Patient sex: F
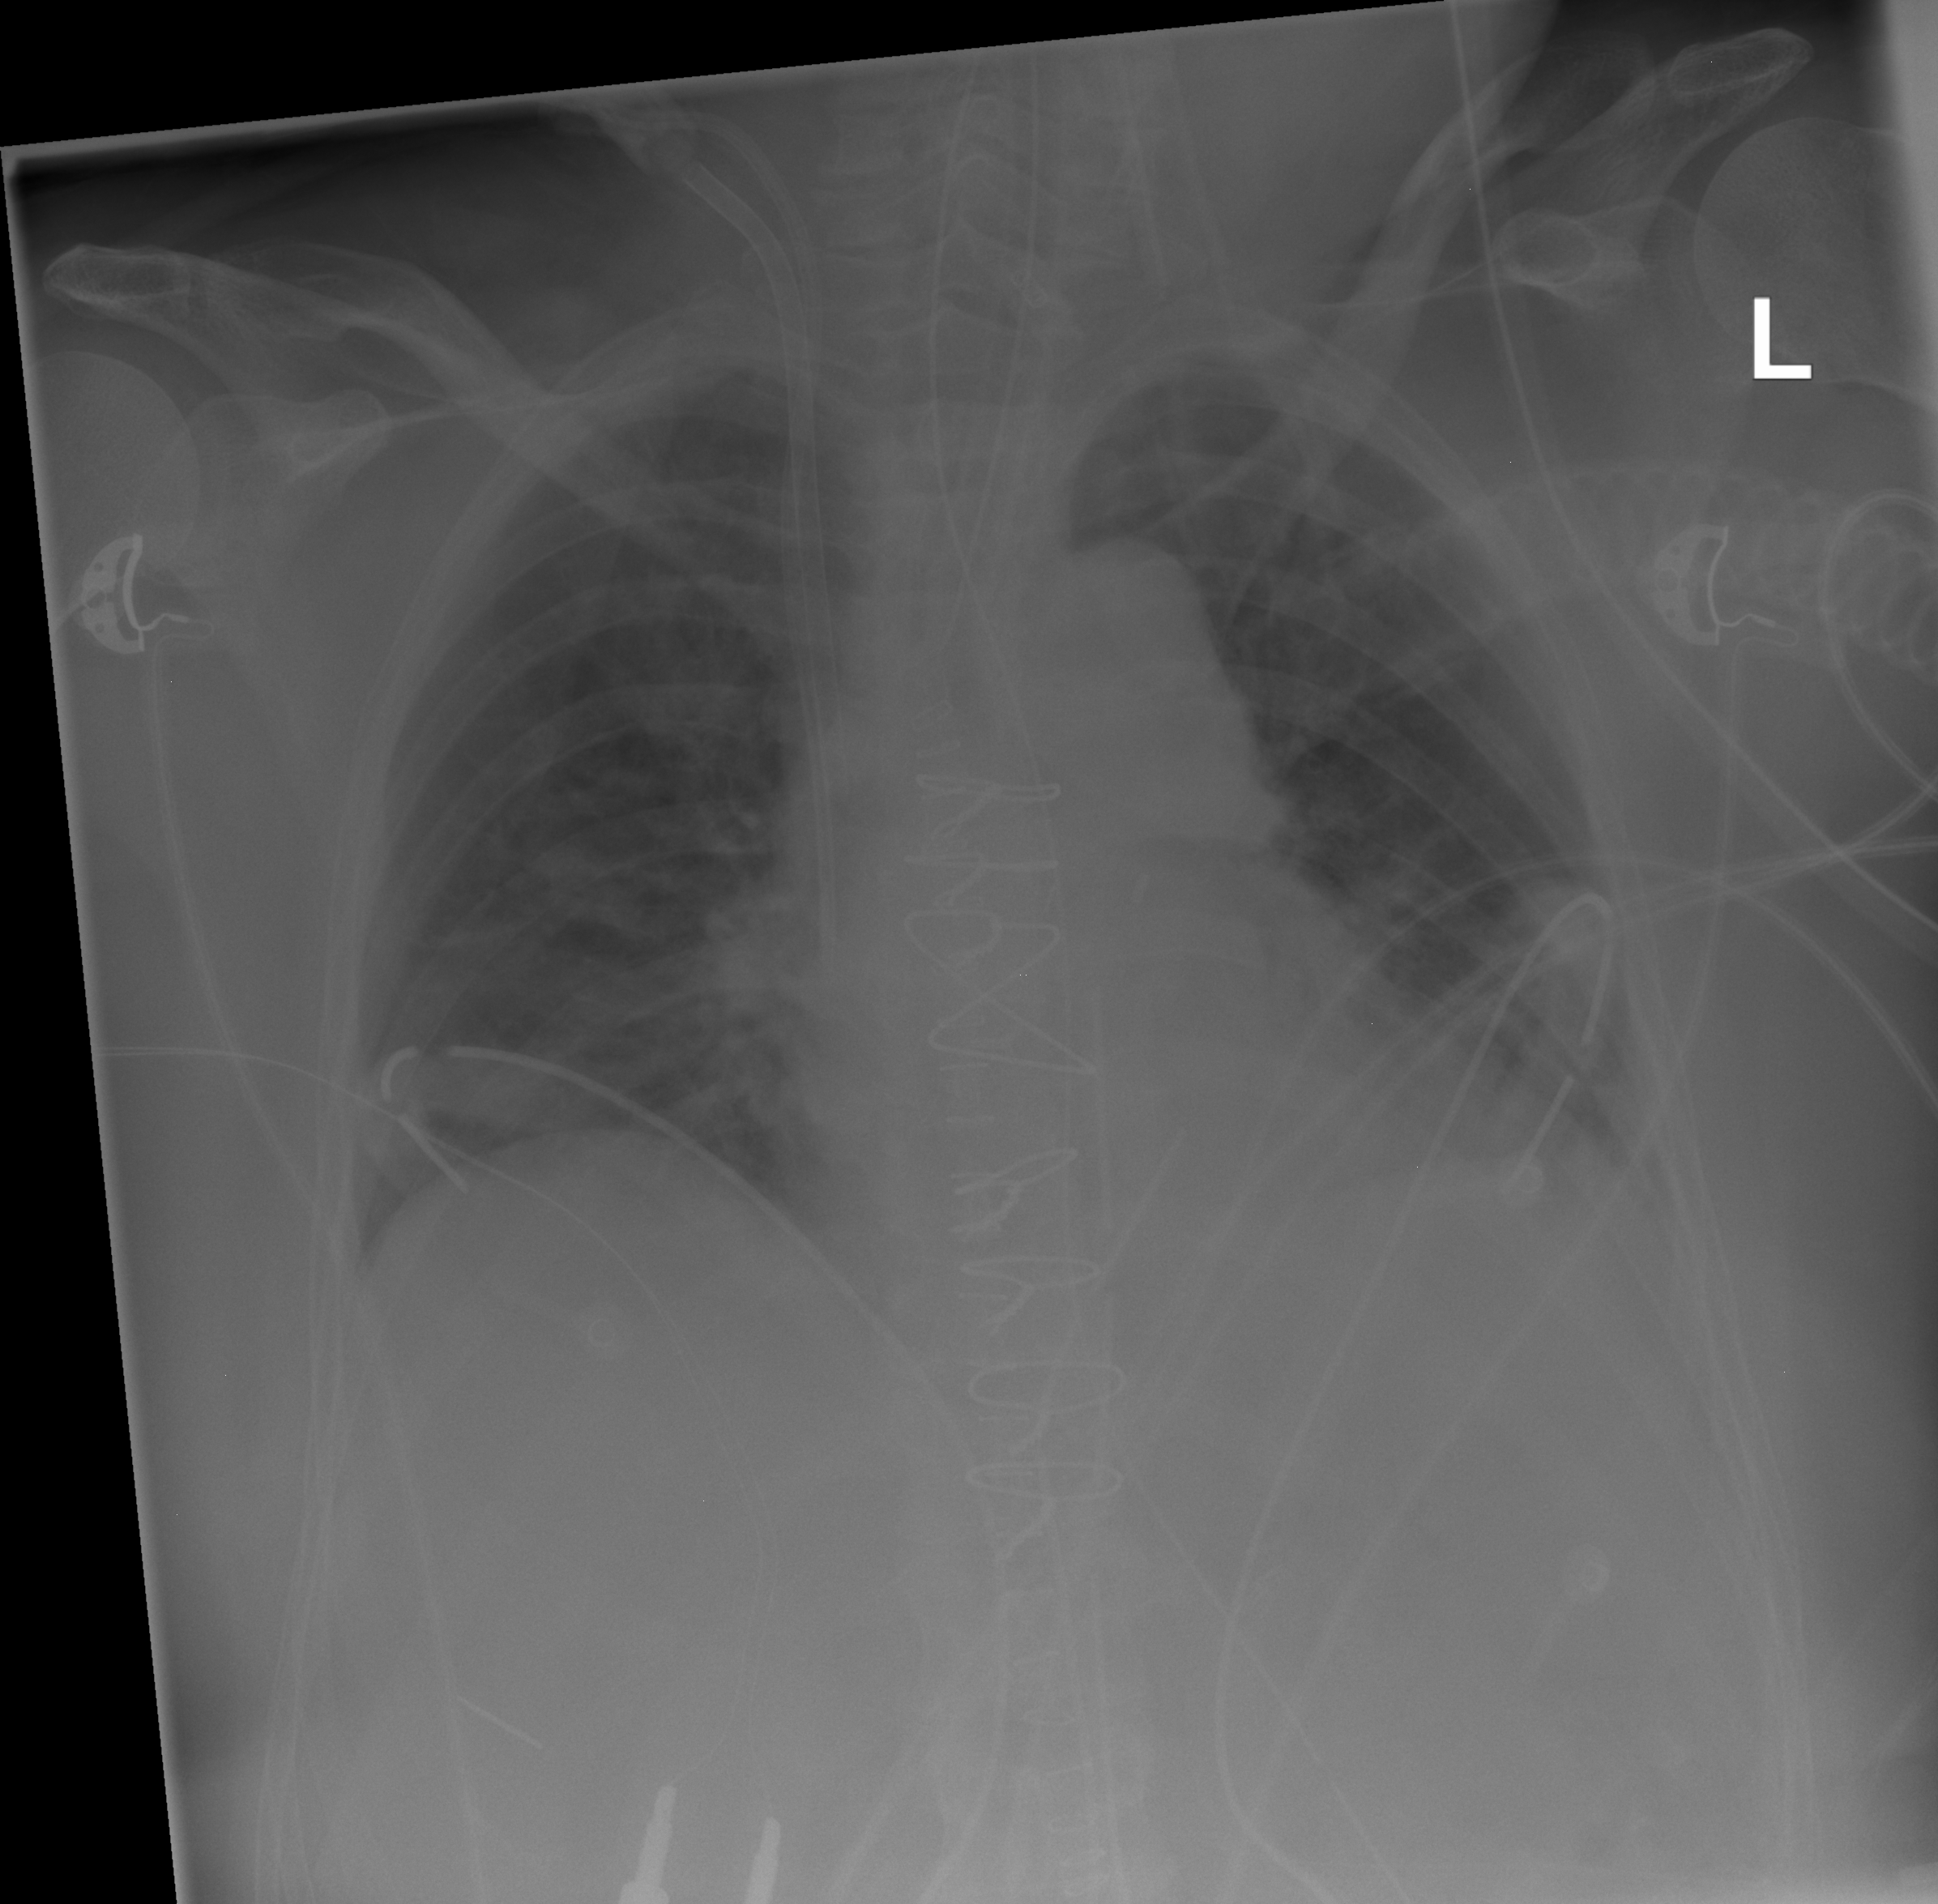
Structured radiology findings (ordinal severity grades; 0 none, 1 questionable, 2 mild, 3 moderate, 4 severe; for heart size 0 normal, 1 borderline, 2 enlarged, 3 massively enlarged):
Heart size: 2
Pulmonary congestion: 2
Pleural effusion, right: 0
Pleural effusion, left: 0
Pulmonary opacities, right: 2
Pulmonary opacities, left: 2
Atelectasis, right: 0
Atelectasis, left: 2